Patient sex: F
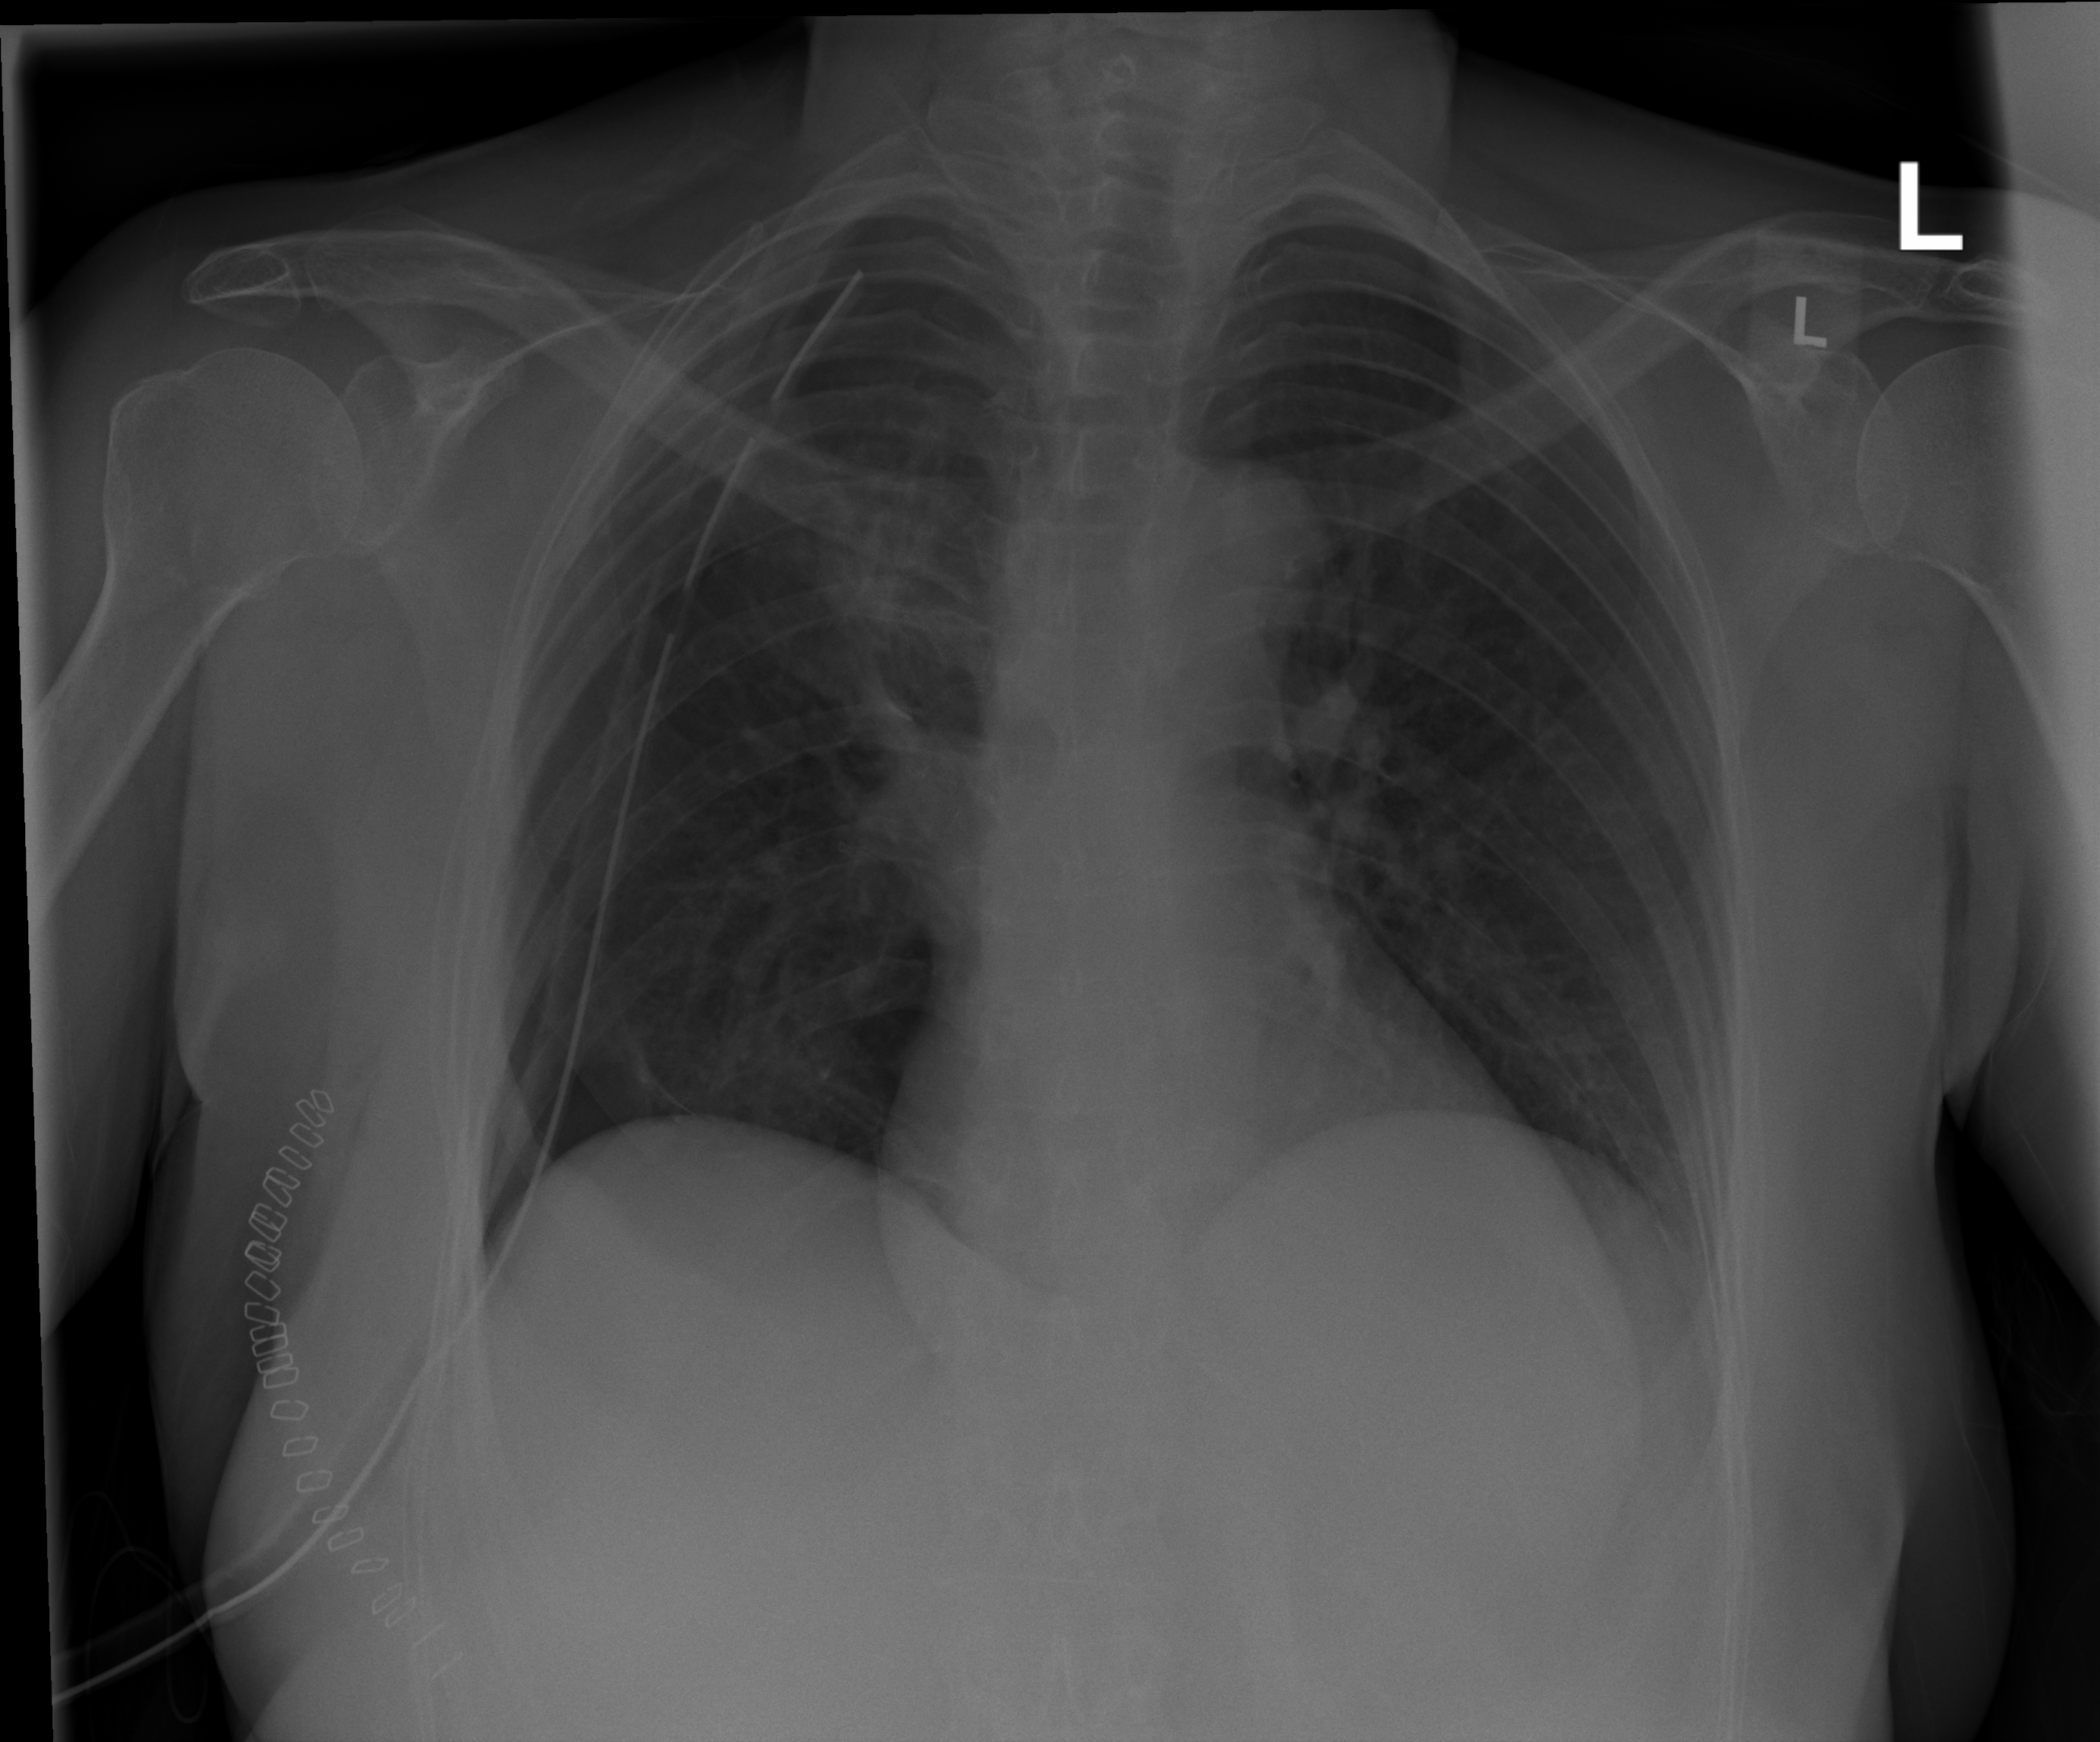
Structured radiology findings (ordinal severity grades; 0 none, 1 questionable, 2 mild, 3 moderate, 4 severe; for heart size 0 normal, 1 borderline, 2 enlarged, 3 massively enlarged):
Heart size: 0
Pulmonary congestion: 0
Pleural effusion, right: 0
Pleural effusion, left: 0
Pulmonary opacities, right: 2
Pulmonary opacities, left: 0
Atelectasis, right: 2
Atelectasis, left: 0